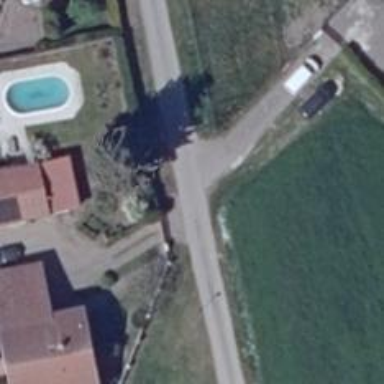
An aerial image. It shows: Driveway with paved surface.